Interaction volume radius: 5 \u00c5
Interaction volume height: 30 \u00c5
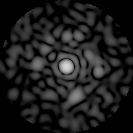
Disorder parameter: 0.8422